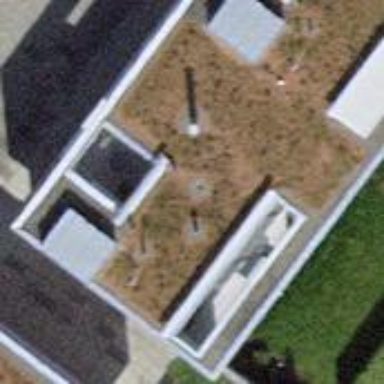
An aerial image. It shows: Red house with flat roof.